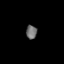
Tissue: lung
Cell type: Epithelial cells
Senescence score: 0.1926
Nuclear area (px): 147
Mean DAPI intensity: 109.129